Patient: sex M, age 43
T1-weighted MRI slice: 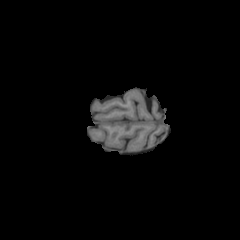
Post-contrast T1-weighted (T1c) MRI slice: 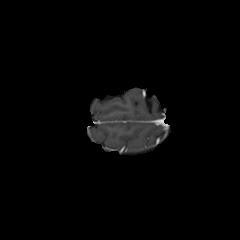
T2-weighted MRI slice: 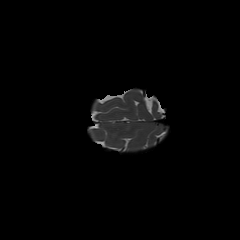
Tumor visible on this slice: no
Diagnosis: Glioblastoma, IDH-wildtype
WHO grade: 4